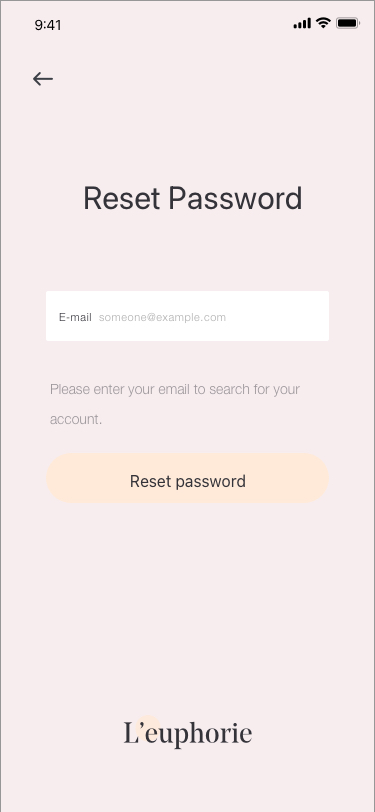
Text in this UI design:
Please enter your email to search for your account.
Reset Password